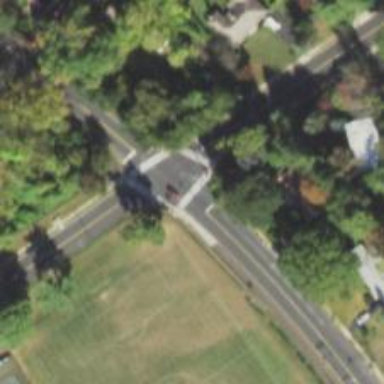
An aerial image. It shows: Marked crossing on footway.